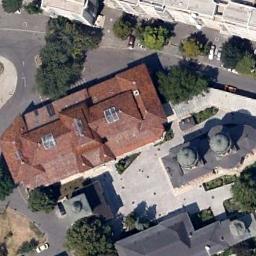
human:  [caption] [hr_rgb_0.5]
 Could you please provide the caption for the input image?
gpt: The church with circular roofs is on the open place next to some trees .

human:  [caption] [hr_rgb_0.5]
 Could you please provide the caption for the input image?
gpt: An orange-roofed church surrounded by trees, Buildings and vehicles .

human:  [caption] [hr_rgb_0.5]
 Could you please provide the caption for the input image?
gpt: This is a church, Made up of tan and grey .

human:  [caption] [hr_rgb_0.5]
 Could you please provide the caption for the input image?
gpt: The church with some towers and the rest of the church has some orange sloping roofs .

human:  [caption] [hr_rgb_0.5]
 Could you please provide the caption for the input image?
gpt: There are some trees near the church .